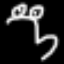
Label: frog